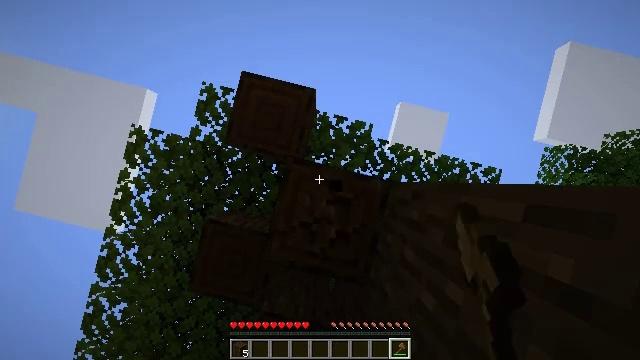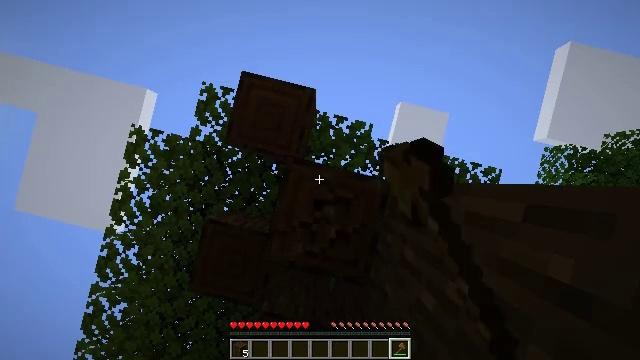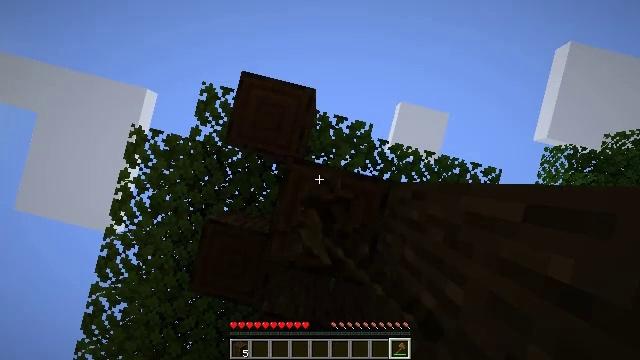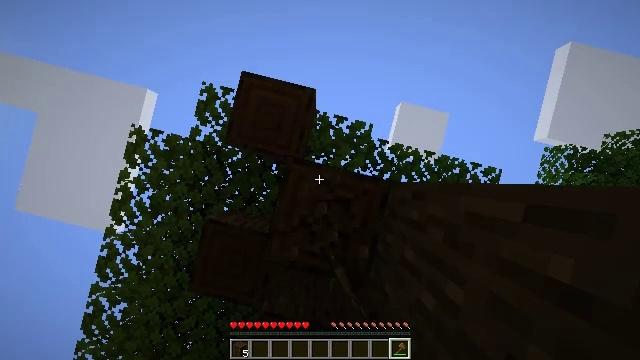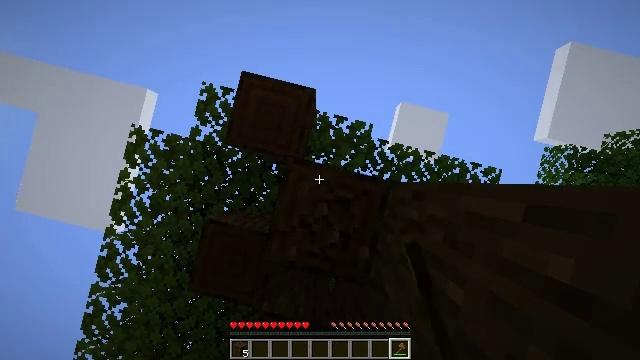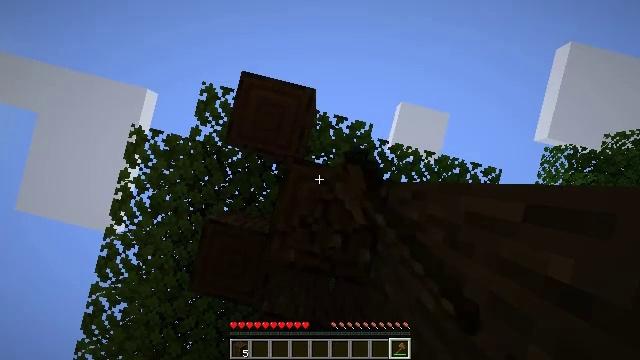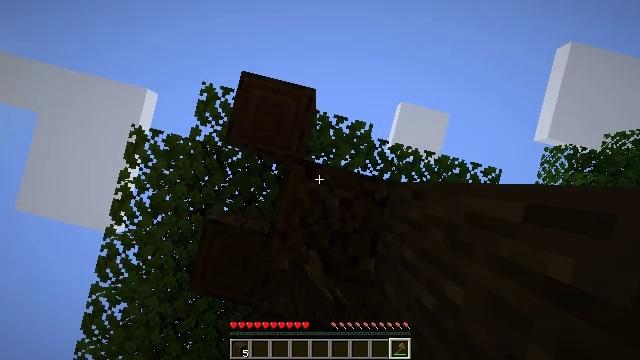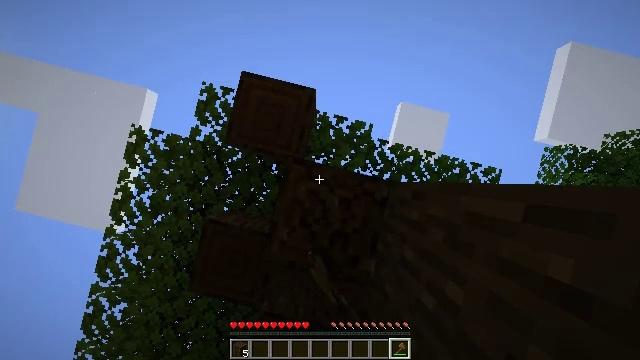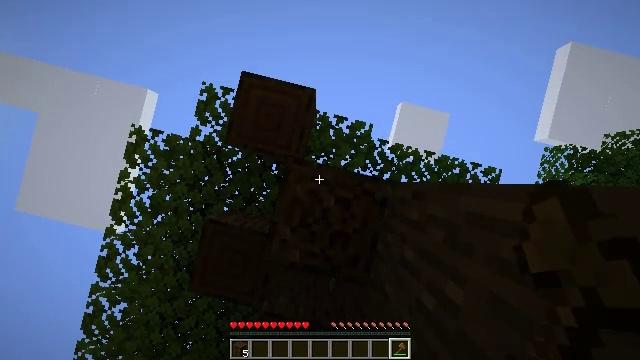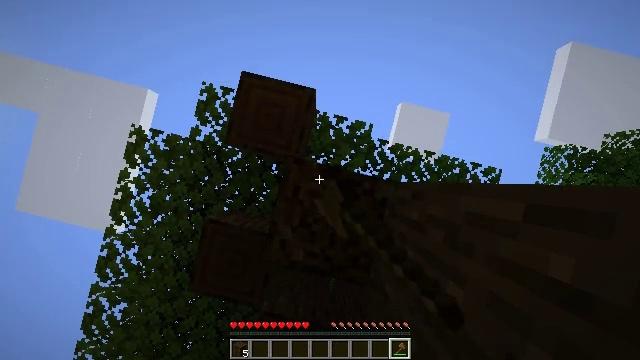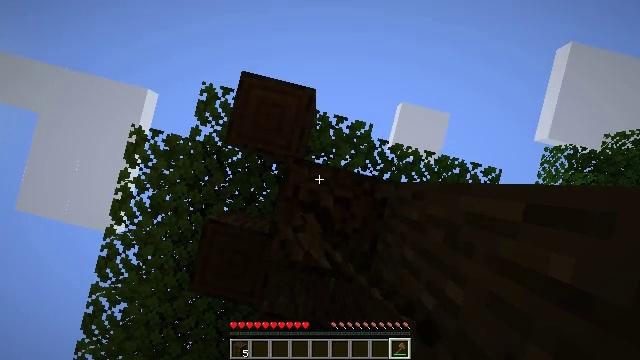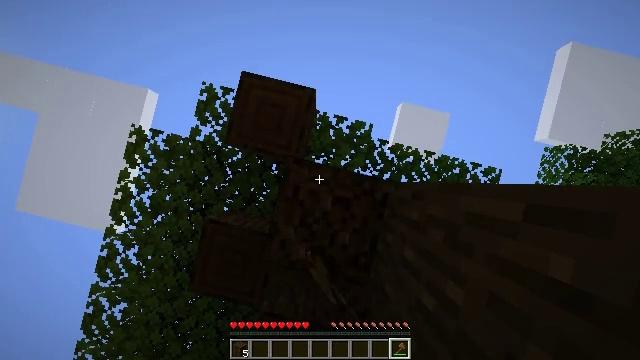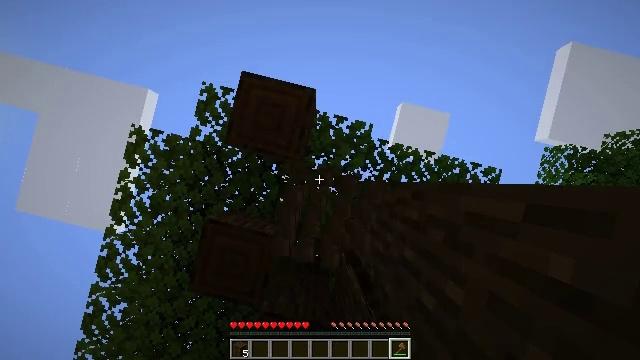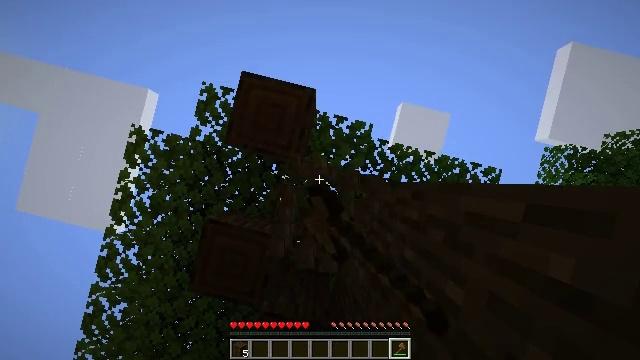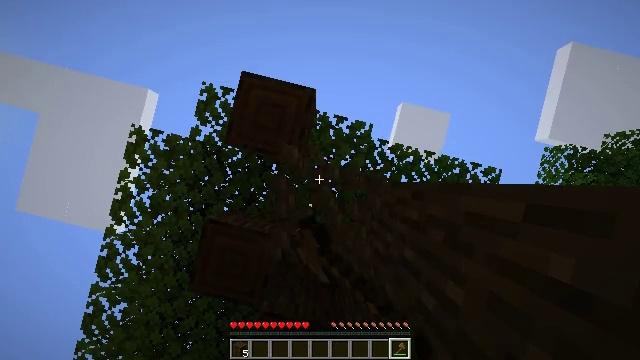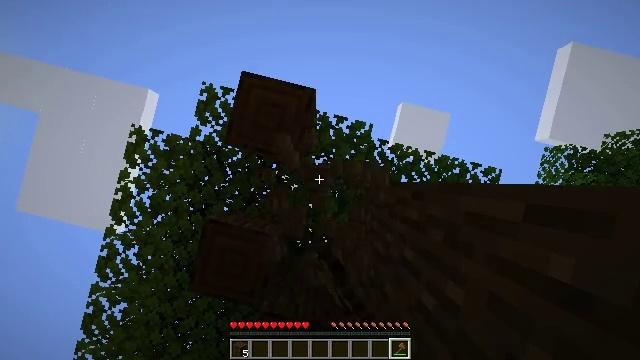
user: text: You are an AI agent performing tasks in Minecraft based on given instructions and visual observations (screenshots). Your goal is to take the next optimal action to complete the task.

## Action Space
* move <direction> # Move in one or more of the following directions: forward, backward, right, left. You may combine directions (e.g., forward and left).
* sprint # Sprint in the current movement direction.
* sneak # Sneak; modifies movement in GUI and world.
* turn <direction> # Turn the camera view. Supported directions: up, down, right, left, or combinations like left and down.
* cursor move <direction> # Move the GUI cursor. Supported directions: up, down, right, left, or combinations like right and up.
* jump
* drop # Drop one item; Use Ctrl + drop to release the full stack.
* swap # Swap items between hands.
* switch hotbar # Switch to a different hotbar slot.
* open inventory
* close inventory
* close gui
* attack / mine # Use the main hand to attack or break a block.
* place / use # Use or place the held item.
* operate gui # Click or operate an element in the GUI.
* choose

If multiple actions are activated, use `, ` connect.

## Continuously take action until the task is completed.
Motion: motion action
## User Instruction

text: Collect dark oak log for building.
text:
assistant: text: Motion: attack / mine
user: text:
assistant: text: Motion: attack / mine
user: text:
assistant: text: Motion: attack / mine
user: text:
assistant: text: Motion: attack / mine
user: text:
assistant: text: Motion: attack / mine
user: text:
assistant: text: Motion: attack / mine
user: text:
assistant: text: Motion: attack / mine
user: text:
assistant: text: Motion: attack / mine
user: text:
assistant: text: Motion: attack / mine
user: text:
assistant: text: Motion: attack / mine
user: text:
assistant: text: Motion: attack / mine
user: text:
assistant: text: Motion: attack / mine
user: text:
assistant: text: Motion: attack / mine
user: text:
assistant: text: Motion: attack / mine
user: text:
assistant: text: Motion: attack / mine
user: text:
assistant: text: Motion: attack / mine
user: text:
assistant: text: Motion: attack / mine